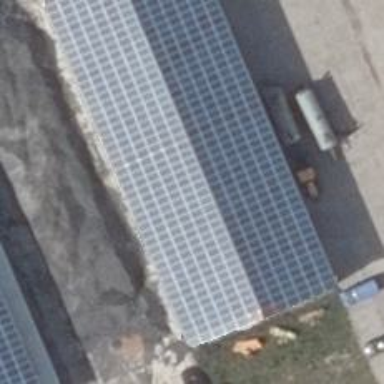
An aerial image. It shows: Solar power generator utilizing photovoltaic technology with solar photovoltaic panels.